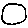
Label: moon